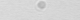
Label: camera_spot